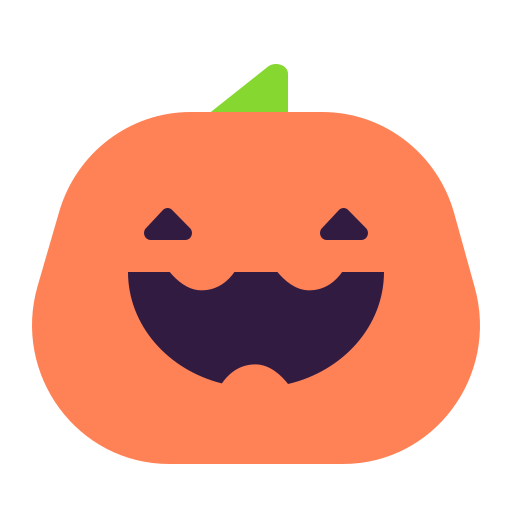
jack o lantern flat